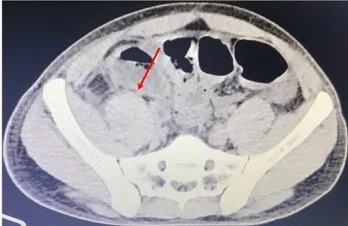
Computed tomography scans. (B) Axial view indicating the presence of intraluminal fluid (red arrow).
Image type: radiology (ct)